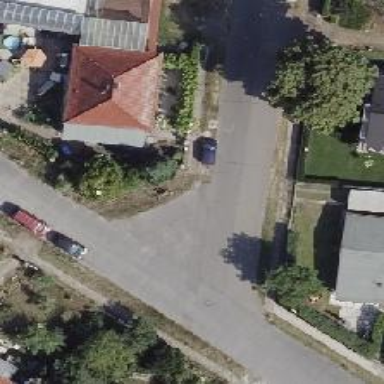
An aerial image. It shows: Residential road with asphalt surface. Sidewalk is present on the left side.